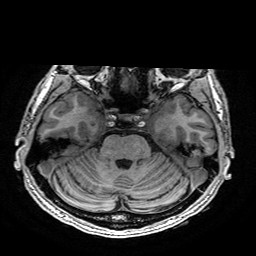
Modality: T1w
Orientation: coronal
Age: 26
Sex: male
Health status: healthy
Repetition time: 2.53 s
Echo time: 0.0034 s